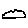
Label: cloud